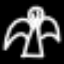
Label: angel